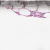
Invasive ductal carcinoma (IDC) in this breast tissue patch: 0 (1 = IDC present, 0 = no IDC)